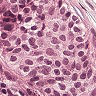
Metastatic tissue present: yes